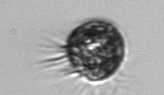
Label: Ciliophora